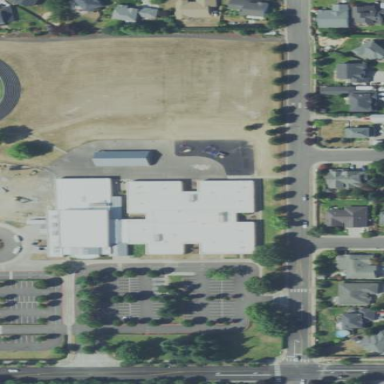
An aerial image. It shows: School.